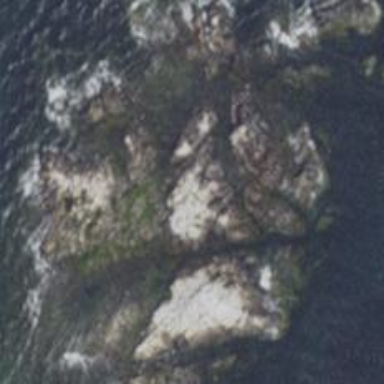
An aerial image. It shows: Natural islet with barren rocky coastline.